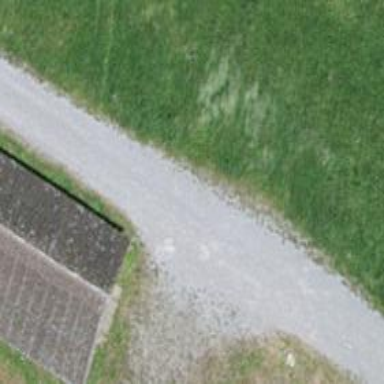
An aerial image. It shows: Unpaved track with grade2 tracktype.